Question: I am trying to build a report in Report Builder 3.0 which will populate the column headers every business week starting Monday with the dates of each day in that week. The report will then do a count of each time those dates appear in a "Dates Received" field for a given row entry (see below).
: Matrix Mock-up (Dates are of Current Week)

Previously I was using this code to get columns in a table to show the next five business days (which doesn't work here because I need the business days for just that week):
'''
=IIF(6 - WeekDay(Today()) - X < 0, DateAdd("d", X + 2, Today()),
DateAdd("d", X, Today()))
'''
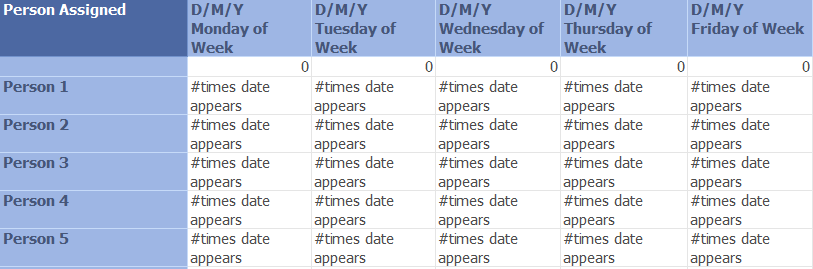
Answer: The easiest thing to do is to get SQL to do the heavy lifting for you and prepare the data in a way that is most convenient for reporting. So what we want to do is get all the data that relates to the current week's business days - that is, anything from the Monday of this week to the Friday of this week:
'''
SELECT PersonId, SomeDate
FROM MyTable
WHERE SomeDate >= DateAdd('d', 0 - (WeekDay(Today())-2), Today()) // Monday
AND SomeDate <= DateAdd('d', 0 - (WeekDay(Today())-6), Today()) // Friday
'''
Then you just feed this into your matrix, grouping on the person and the date and you're good to go.